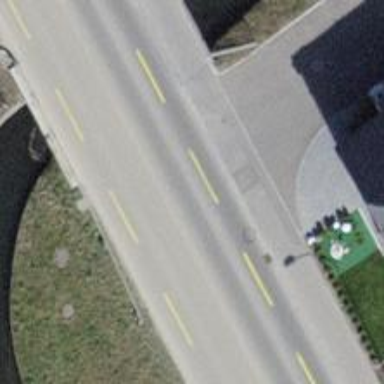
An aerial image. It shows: Primary highway bridge with asphalt surface. It includes designated lane for cyclists.